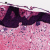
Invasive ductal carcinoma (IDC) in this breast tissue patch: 0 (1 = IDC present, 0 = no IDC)